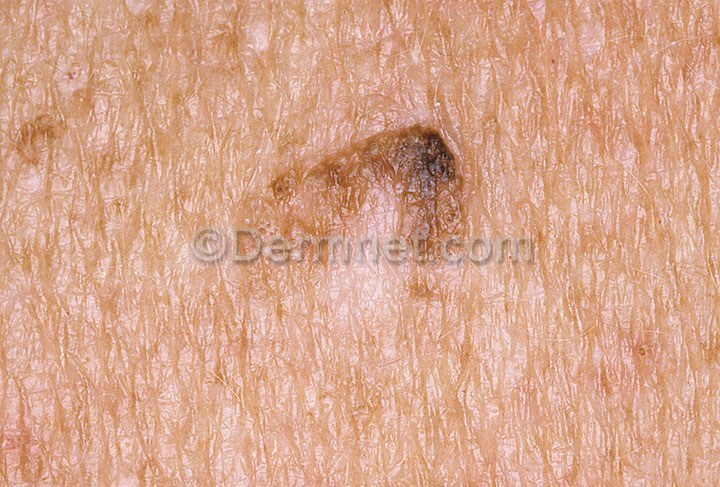
Disease: Seborrheic Keratoses and other Benign Tumors